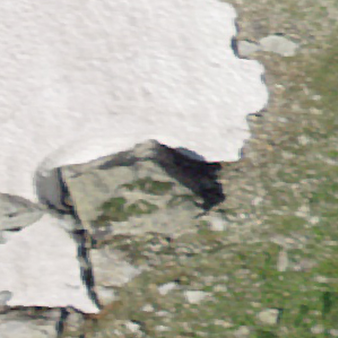
Label: bouldering_area